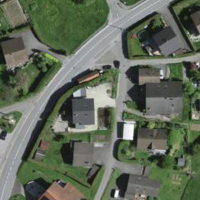
EUNIS habitat code: 54
Species observed at this site:
Eryngium alpinum
Aegopodium podagraria